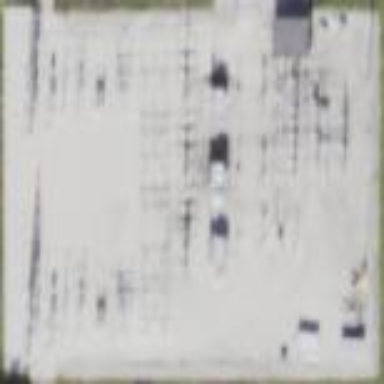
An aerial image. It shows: Distribution substation surrounded by fence.